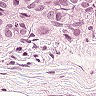
Metastatic tissue present: yes